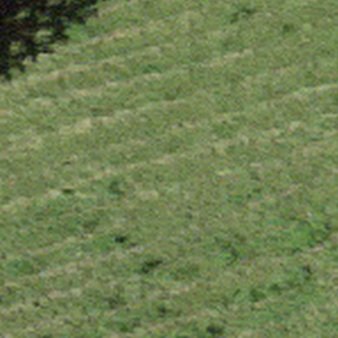
Label: other